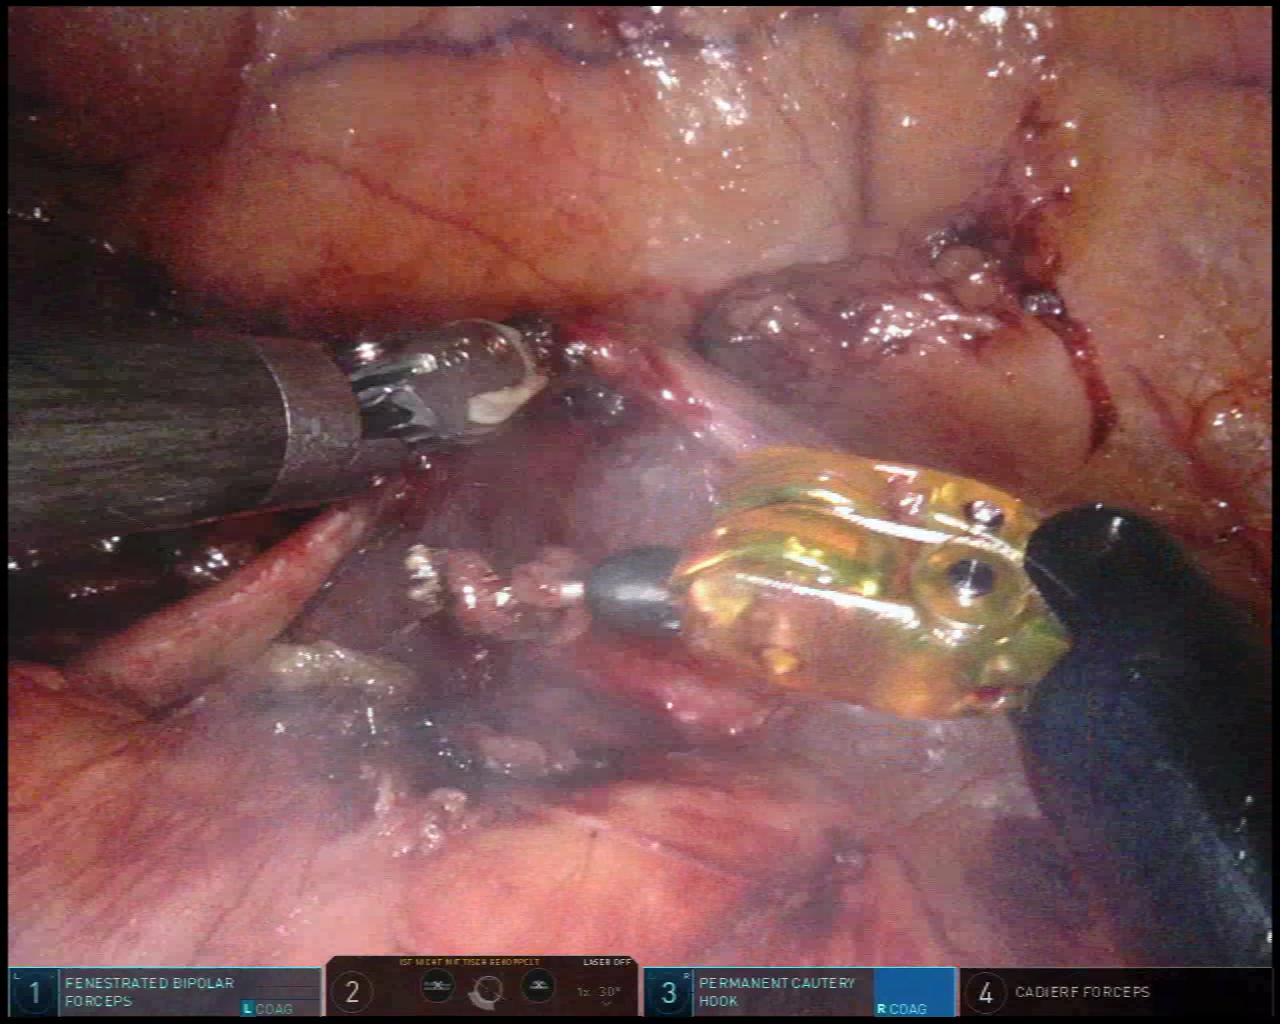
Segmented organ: ureter
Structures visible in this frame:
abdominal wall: no
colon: no
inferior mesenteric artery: no
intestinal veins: no
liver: no
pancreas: no
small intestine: no
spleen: no
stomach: no
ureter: yes
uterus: no
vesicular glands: no